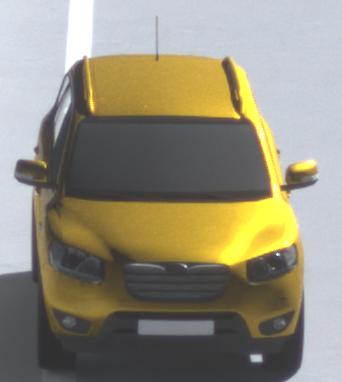
Make: Hyundai
Model: Santa Fe 2.4
Detailed model: Santa Fe (CM)
Model produced from: 2010/01
Model produced until: 2012/09
Doors: 5
Color: yellow
Road condition: dry road
Daytime: midday
Contrast: high contrast